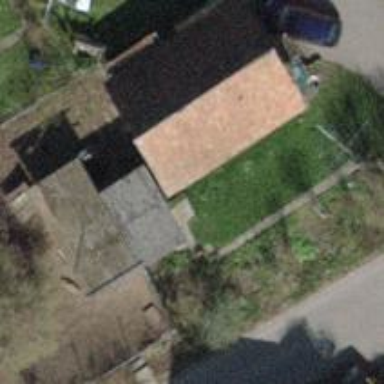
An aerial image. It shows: Barn.